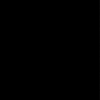
Label: dusty